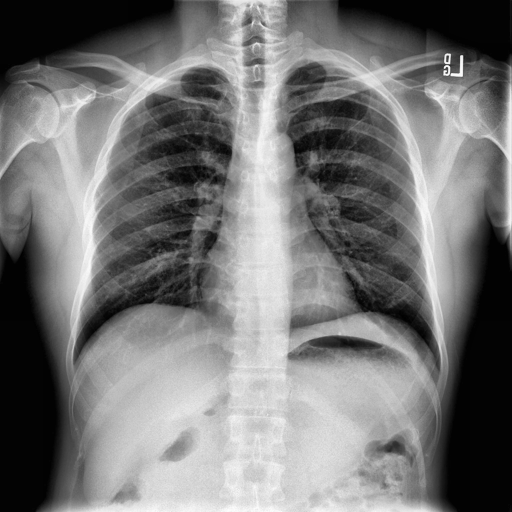
Finding: NORMAL